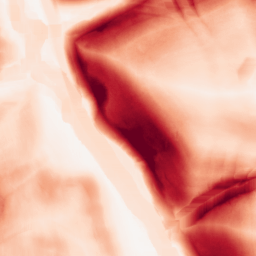
Category: morphological
Decomposition family: morphological_gradient
Decomposition parameters: size: 15
shape: square
Upsampling method: edge_directed
Upsampling parameters: scale: 4
Upsampling scale: 4